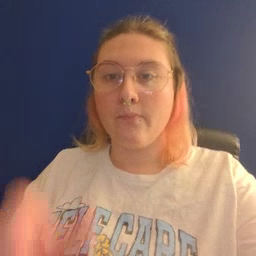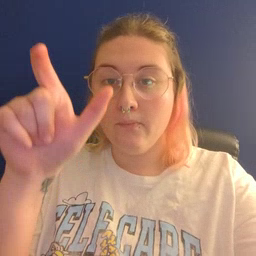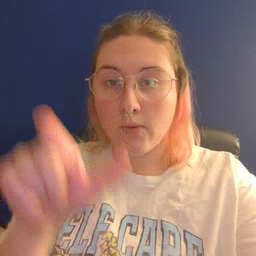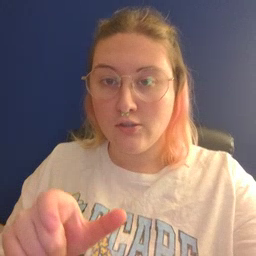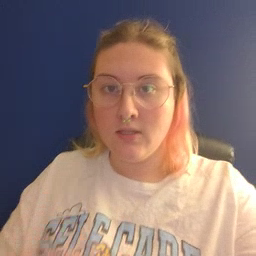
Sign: person